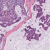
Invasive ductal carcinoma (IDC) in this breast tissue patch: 1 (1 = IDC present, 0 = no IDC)